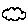
Label: cloud